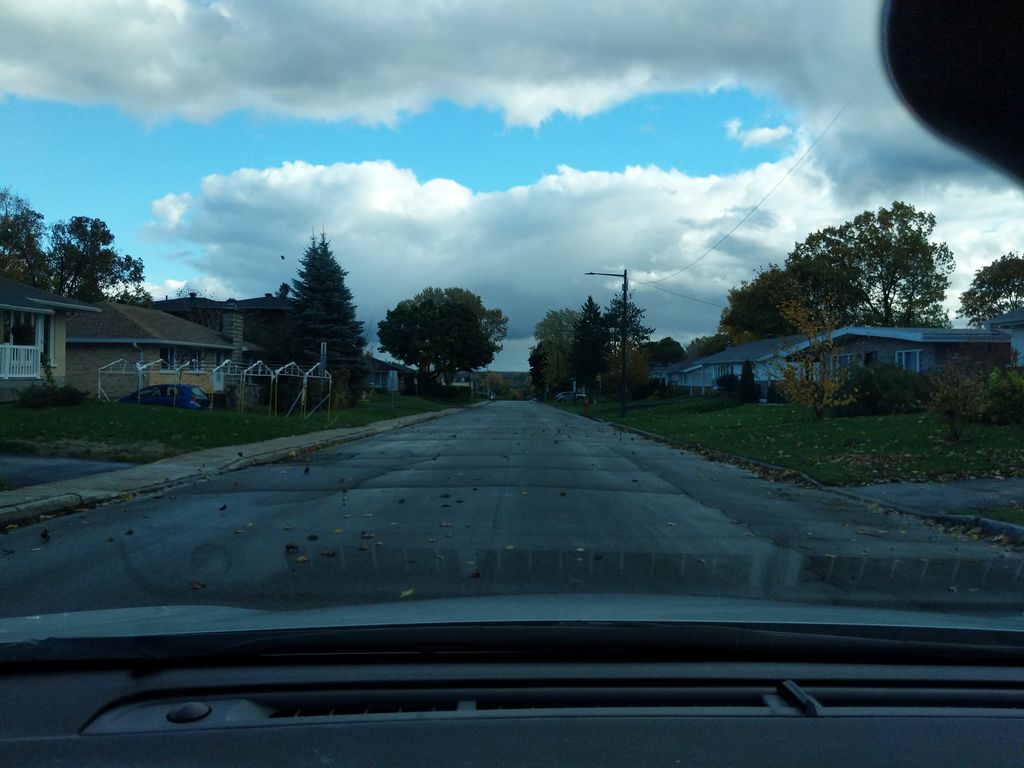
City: quebec_city